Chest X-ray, PA view. Patient: 45 years old, sex M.
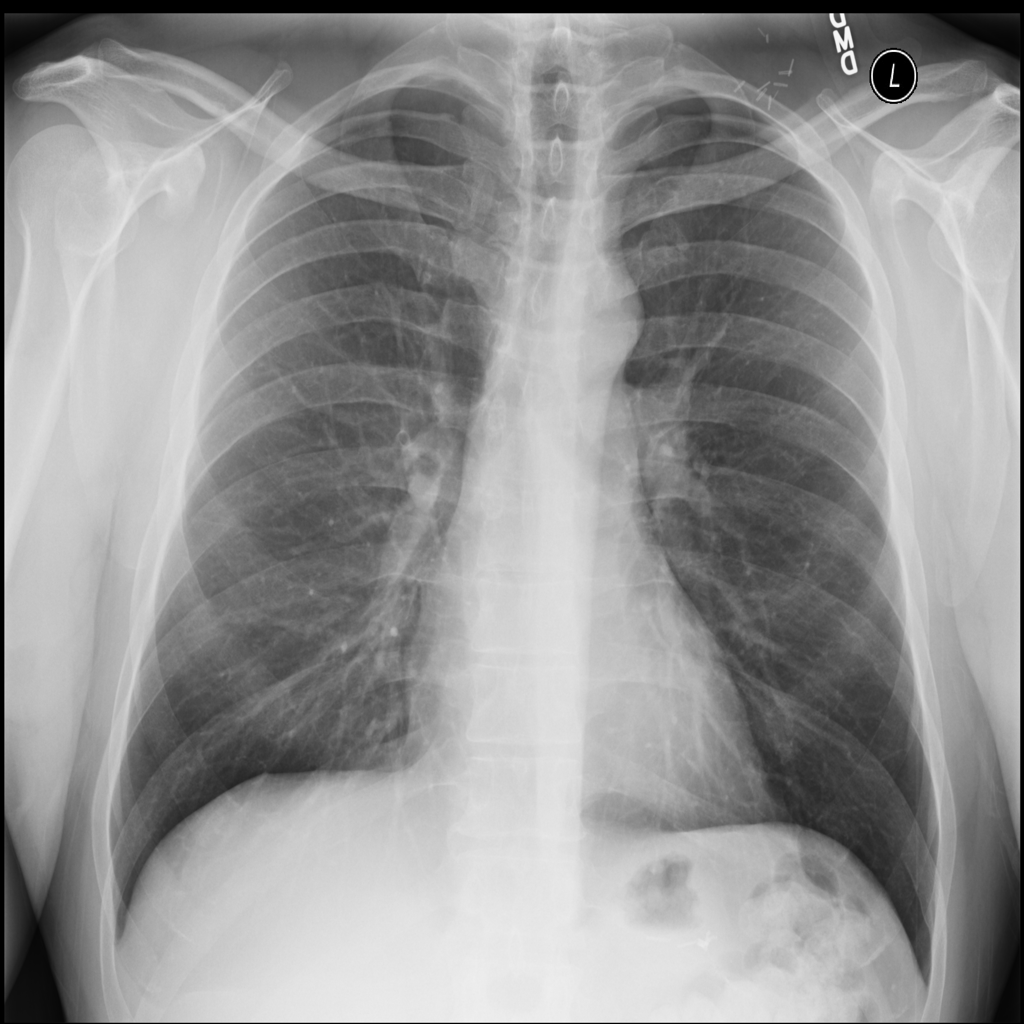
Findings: No Finding